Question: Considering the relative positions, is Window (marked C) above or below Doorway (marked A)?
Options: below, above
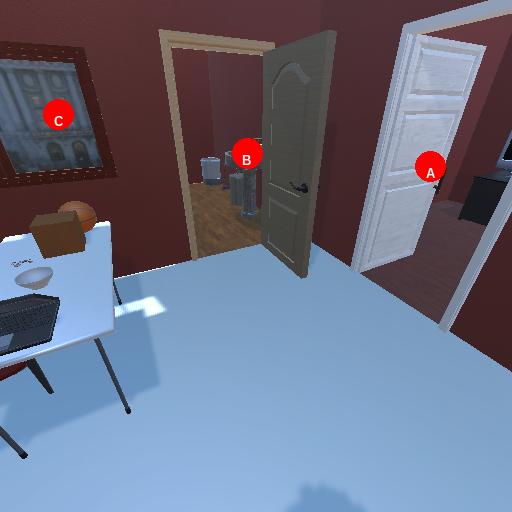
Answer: below